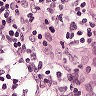
Metastatic tissue present: no